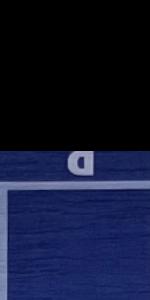
Label: Empty